Field crop: maize
Growth stage: 2
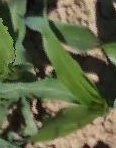
Species: maize